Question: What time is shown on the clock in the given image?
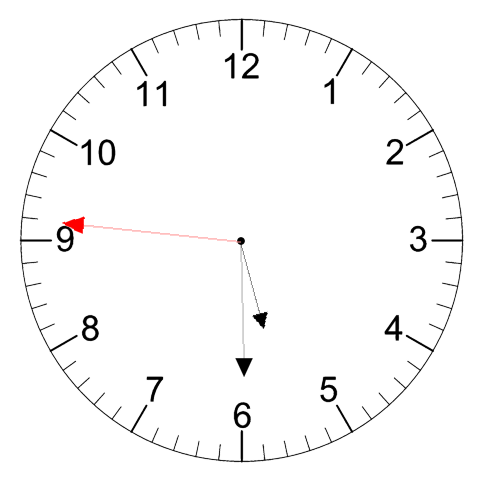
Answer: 05:29:46